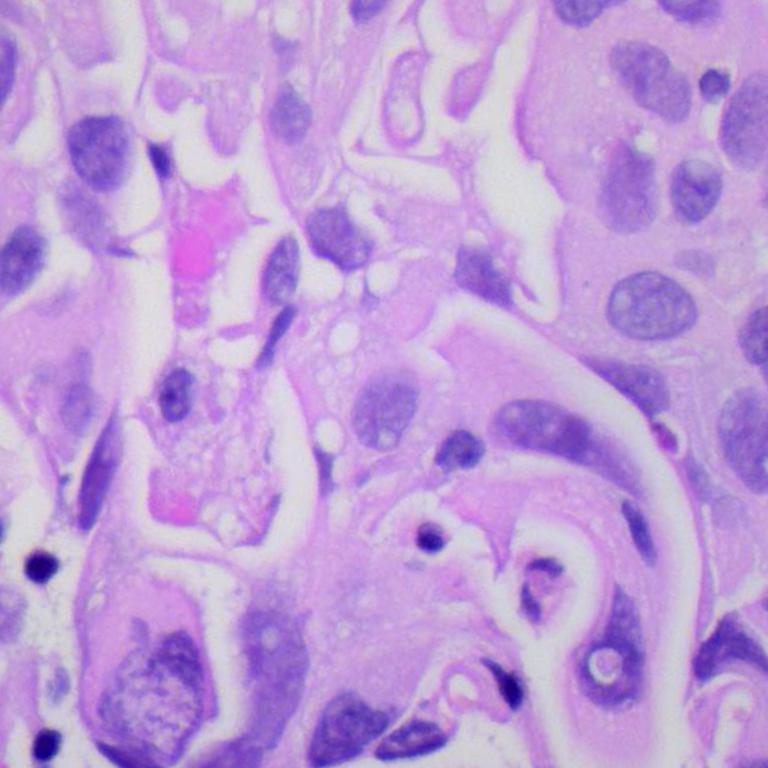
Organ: lung
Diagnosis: adenocarcinomas